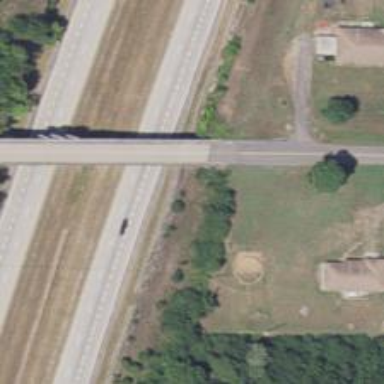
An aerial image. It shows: Tertiary road passing over beam bridge.